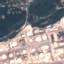
Land use / land cover class: Industrial